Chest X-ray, PA view. Patient: 58 years old, sex M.
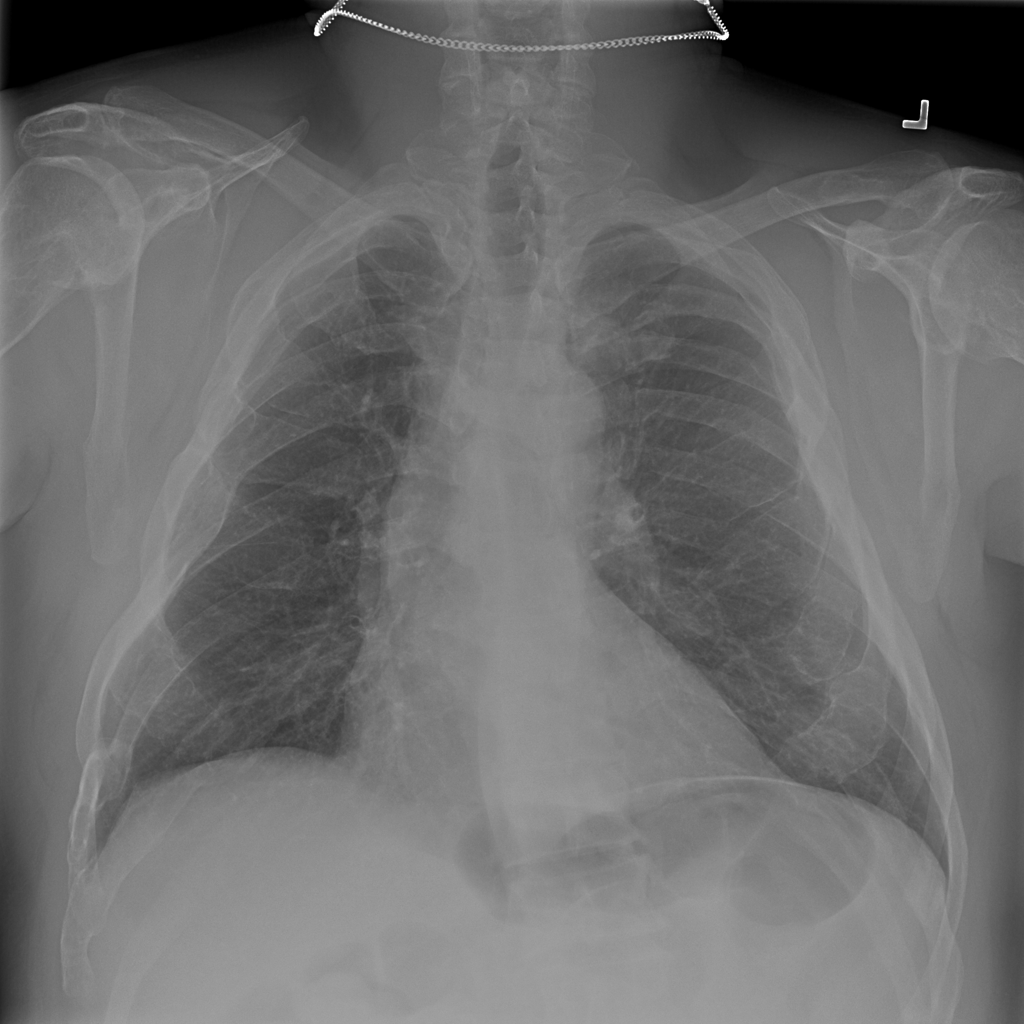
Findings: Infiltration